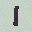
Label: 1